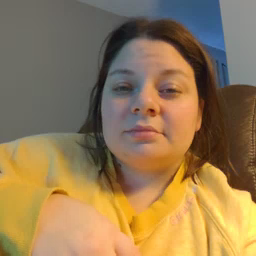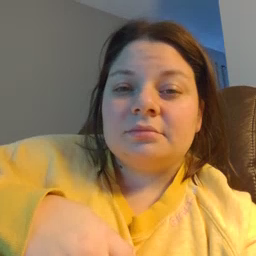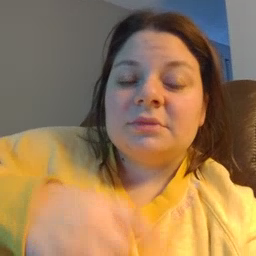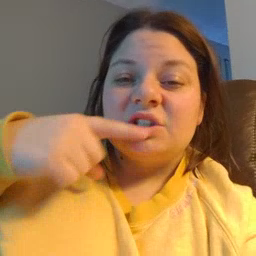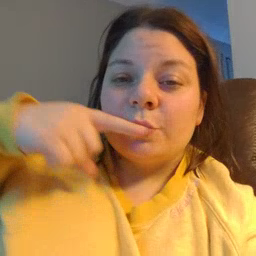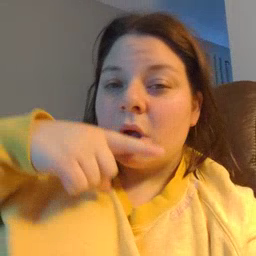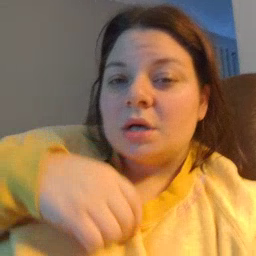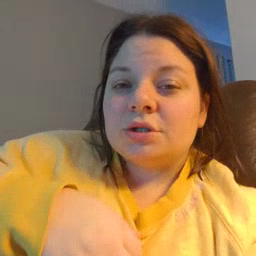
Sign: toothbrush